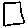
Label: square